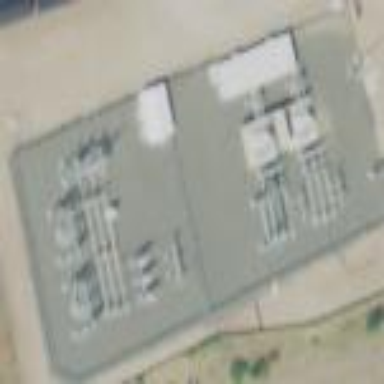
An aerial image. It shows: Power substation.